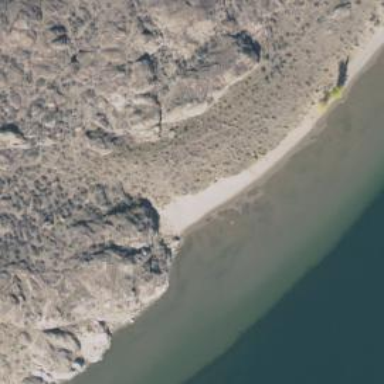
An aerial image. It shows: Beautiful beach with natural surroundings.